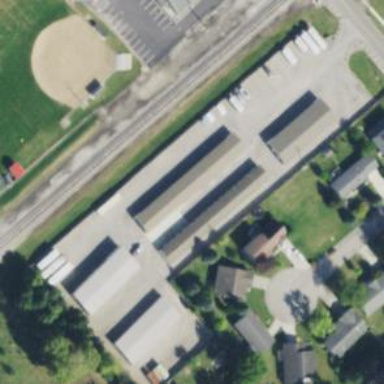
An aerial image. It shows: Warehouse.